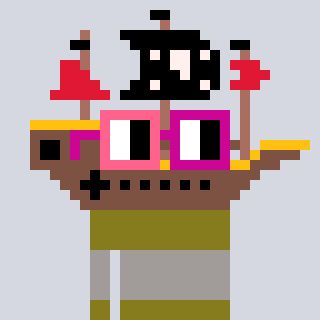
a pixel art character with square pink and red glasses, a pirateship-shaped head and a gunk-colored body on a cool background